Question: Foreword: My question is mainly an algorithmic question, so even if you are not familiar with suffix and LCP arrays you can probably help me.
In <URL> paper it is described how to efficiently use suffix and LCP arrays for string pattern matching.
I understood SA and LCP work and how the algorithm's runtime can be improved from 'O(P*log(N))' (where 'P' is the length of the pattern and 'N' is length of the string) to 'O(P+log(N))' (Thanks to Chris Eelmaa's answer <URL>.
I was trying to go through the algorithm in figure 4 which explains the usage of 'LLcp' and 'RLcp'. But I have problems understanding how it works.
The algorithm (taken from <URL>:

Explanation of the used variable names:
'''
lcp(v,w) : Length of the longest common prefix of v and w
W = w0..wP-1 : pattern of length P
A = a0..aN-1 : the text (length N)
Pos[0..N-1] : suffix array
L_W : index (in A) of first occurrence of the matched pattern
M : middle index of current substring
L : lower bound
R : upper bound
Lcp : array of size N-2 such that Lcp[M] = lcp(A_Pos[L_M], A_pos[M]) where L_M is the lower bound of the unique interval with M in the middle
Rcp : array of size N-2 such that Rcp[M] = lcp(A_Pos[R_M], A_pos[M]) where R_M is the upper bound of the unique interval with M in the middle
'''
Now I want to try the algorithm using the following example (partly taken from <URL>:
'''
SA | LCP | Suffix entry
-----------------------
5 | N/A | a
3 | 1 | ana
1 | 3 | anana
0 | 0 | banana
4 | 0 | na
2 | 2 | nana
A = "banana" ; N = 6
W = "ban" ; P = 3
'''
I want to try to match a string, say 'ban' and would expect the algorithm to return 0 as 'L_W'.
Here is how I would step through the algorithm:
'''
l = lcp("a", "ban") = 0
r = lcp("nana", "ban") = 0
if 0 = 3 or 'b' =< 'a' then // which is NOT the case for both conditions
L_W = 0
else if 0 < 3 or 'b' =< 'n' then // which is the case for both conditions
L_W = 6 // which means 'not found'
...
...
'''
I feel like I am missing something but I can't find out what. Also I am wondering how the precomputed LCP array can be used instead of calling 'lcp(v,w)'.
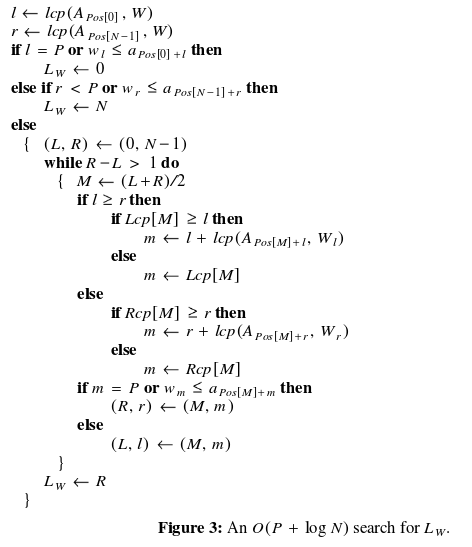
Answer: I believe there was an error.
First condition is fairly easy to understand. When LCP length == pattern length, it's done. When your pattern is even smaller than or equal to the smallest one, then only choice is the smallest one.
The second condition is wrong. We can prove it by contradiction. r < P || Wr <= a... means r >= P && Wr > a... If r >= P, then how can we have Lw = N(not found), since we already have r length common prefix?